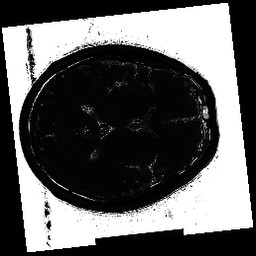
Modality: T2map
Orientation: axial
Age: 60
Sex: male
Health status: ill